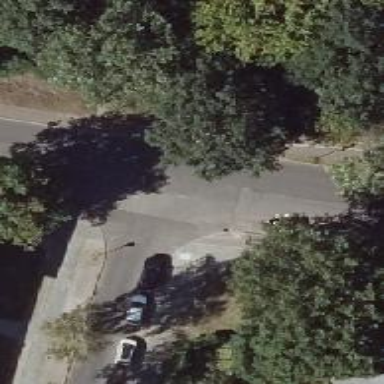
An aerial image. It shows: Residential road with asphalt surface and sidewalks on both sides. There is opposite cycleway and parking lane on the right.